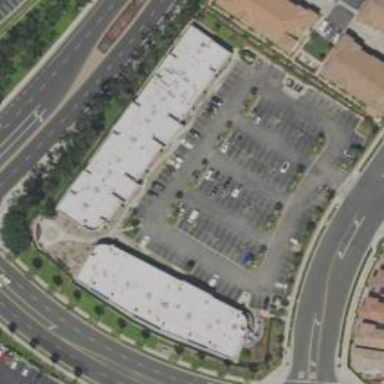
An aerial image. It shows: Retail area.